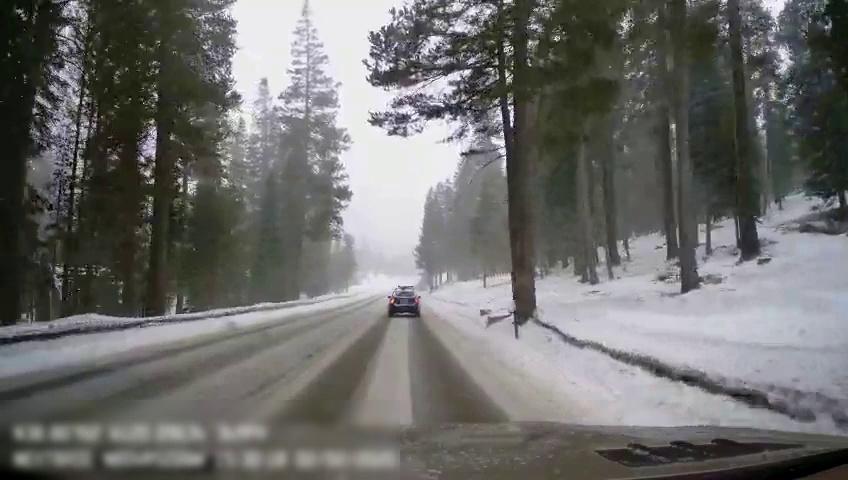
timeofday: Day
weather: Snowy
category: Drivable Space
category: Vehicles | SUV